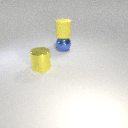
large yellow metal cylinder in front of large blue metal sphere